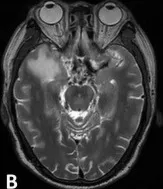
(A-C) The right temporal lobe showed a nodular which was characterized by hypointensity on T1 and hyperintensity on T2, with significant edema zone. There also showed slightly edema without clear lesion in the left temporal lobe. The cysts didn't suppress on FLAIR.
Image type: radiology (mri)